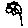
Label: flower